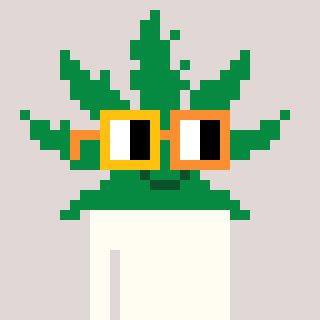
a pixel art character with square yellow and orange glasses, a weed-shaped head and a bege-colored body on a warm background